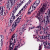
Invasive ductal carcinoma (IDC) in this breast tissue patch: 0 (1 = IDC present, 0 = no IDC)